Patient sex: M
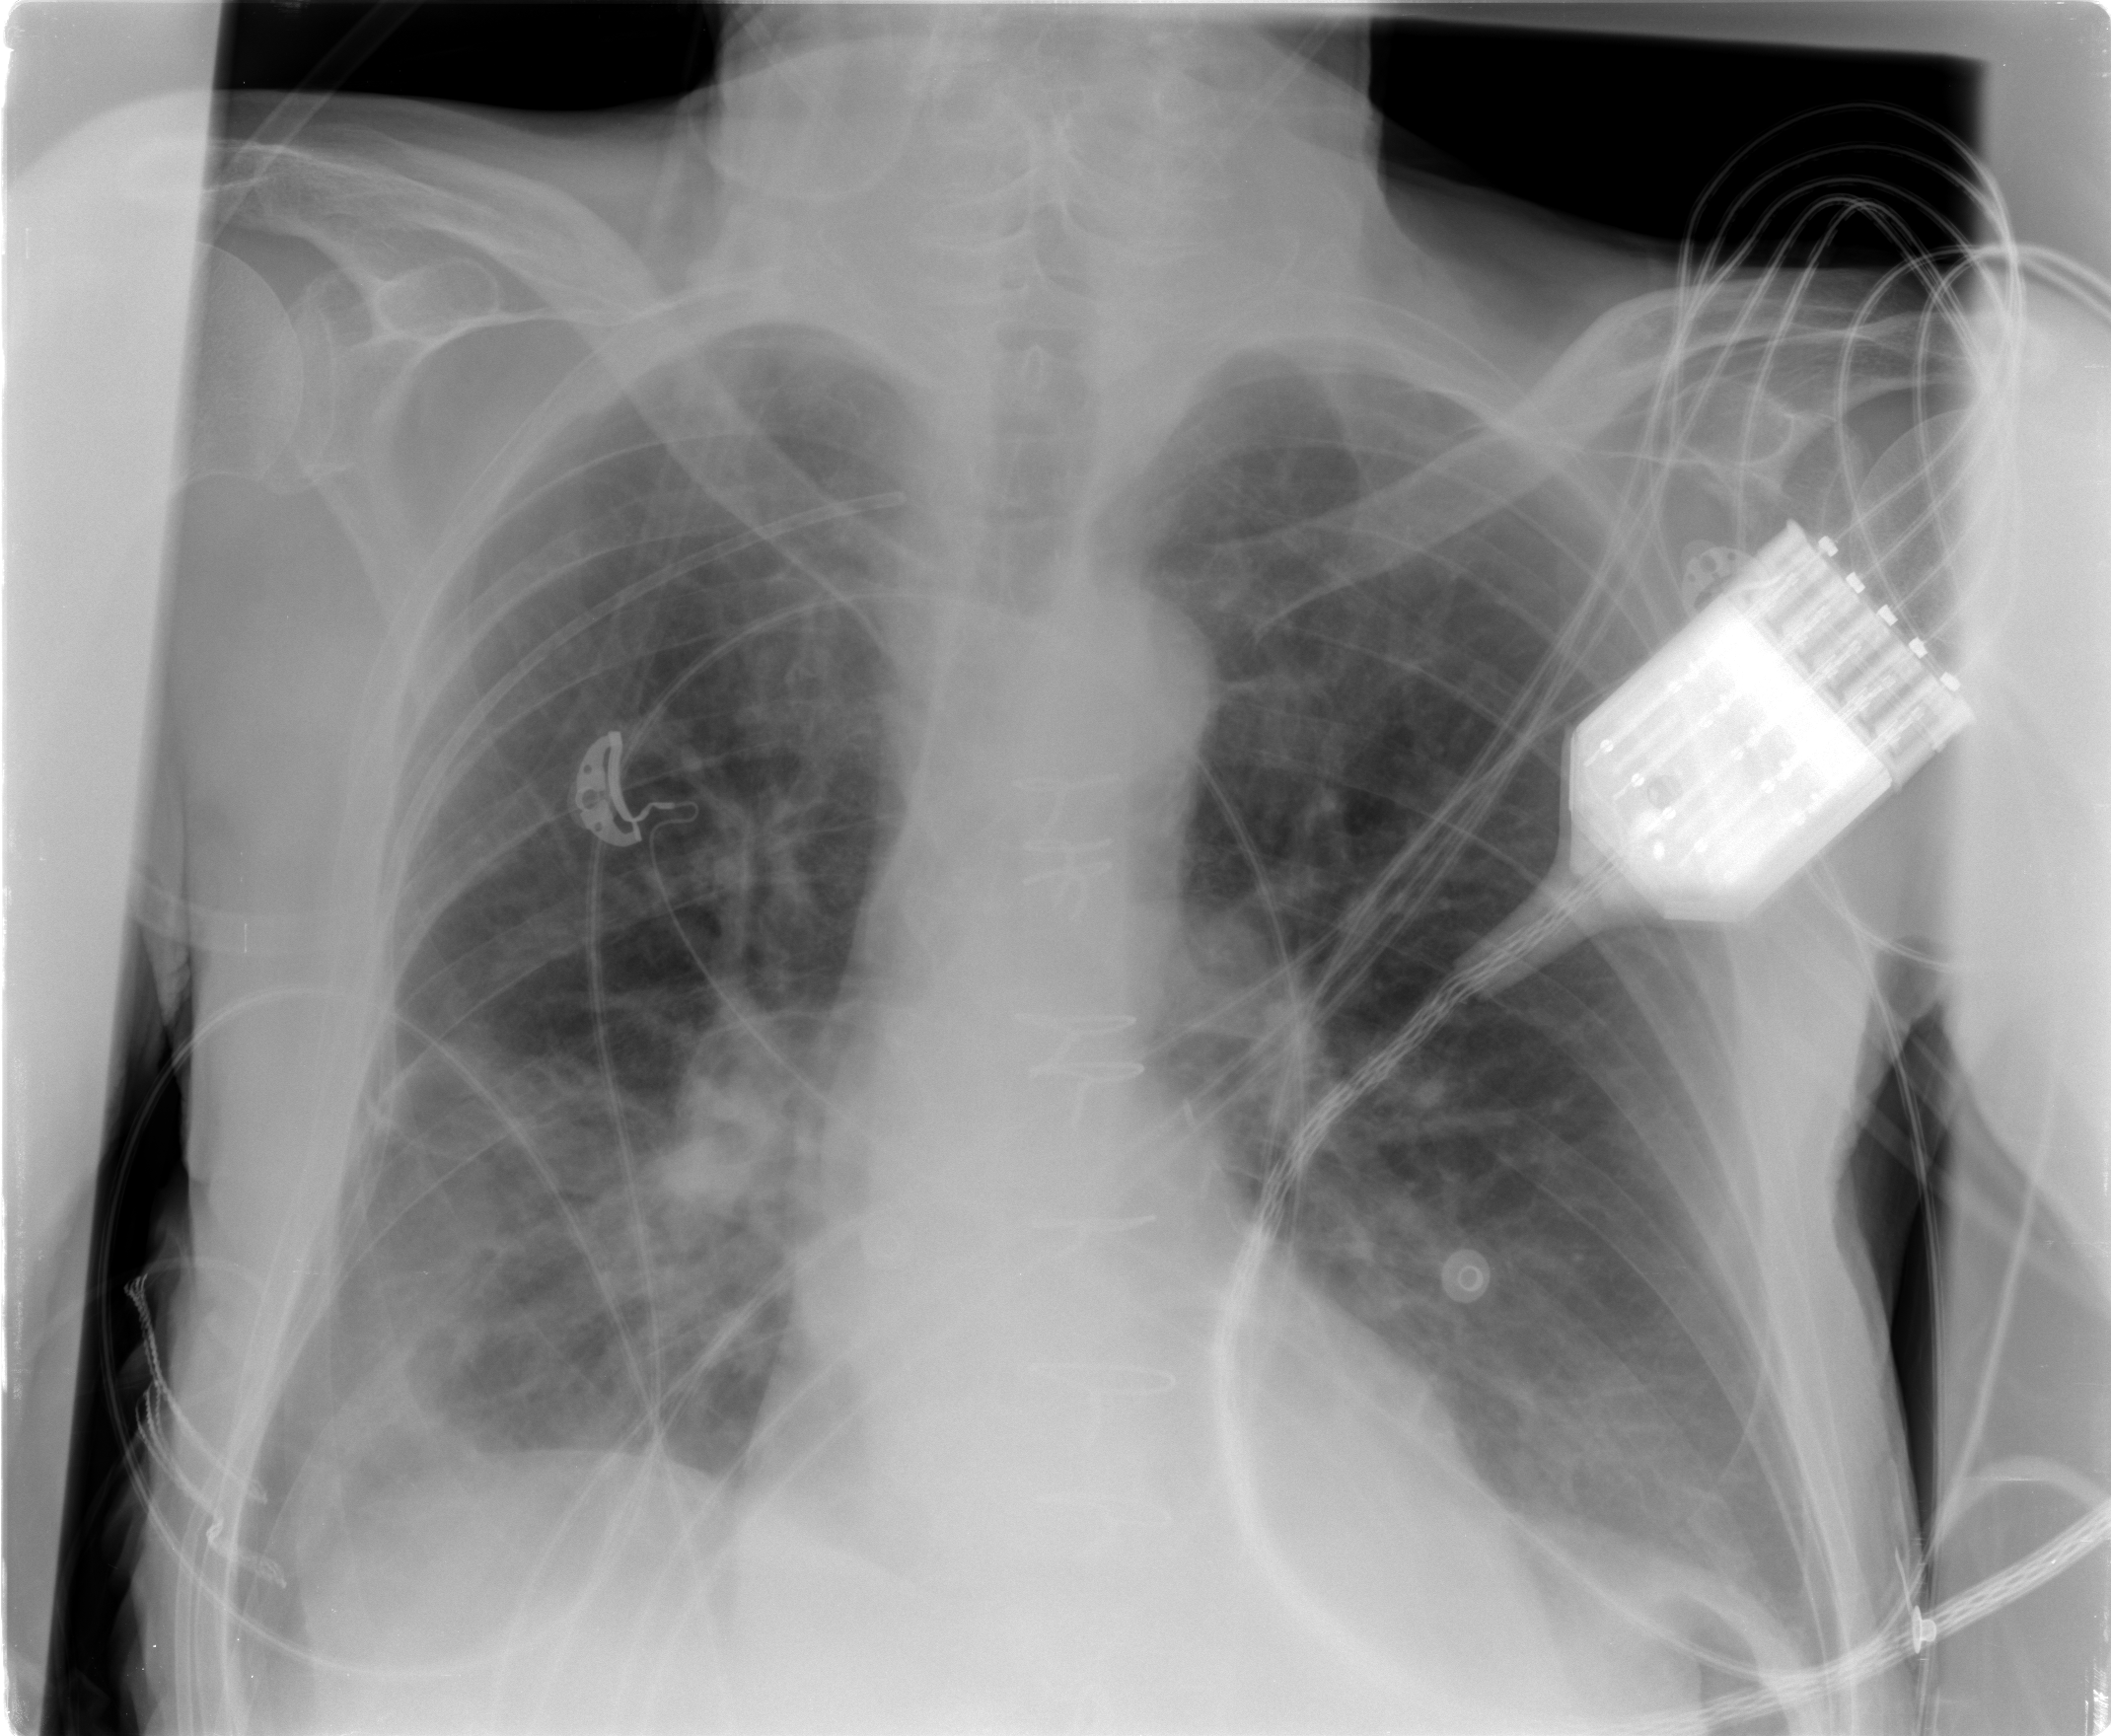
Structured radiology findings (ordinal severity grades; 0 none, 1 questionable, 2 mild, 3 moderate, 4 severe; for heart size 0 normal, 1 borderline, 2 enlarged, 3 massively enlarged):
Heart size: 0
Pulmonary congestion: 0
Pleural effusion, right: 1
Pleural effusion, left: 0
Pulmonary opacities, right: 0
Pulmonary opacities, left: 0
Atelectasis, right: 2
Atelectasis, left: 2